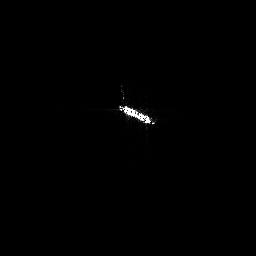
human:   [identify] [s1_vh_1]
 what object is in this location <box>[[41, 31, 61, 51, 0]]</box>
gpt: <ref>1 large ship at the center</ref>